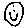
Label: smiley face